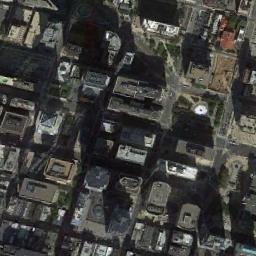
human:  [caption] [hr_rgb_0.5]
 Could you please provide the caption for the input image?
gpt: The commercial area is consist of many buildings .

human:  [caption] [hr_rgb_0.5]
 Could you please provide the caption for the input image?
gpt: There are many dense tall buildings and several roads and many trees in a business district .

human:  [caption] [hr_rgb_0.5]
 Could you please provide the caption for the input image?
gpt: There are several white buildings .

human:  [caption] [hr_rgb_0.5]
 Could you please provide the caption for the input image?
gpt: There are many buildings arranged neatly on a commercial area .

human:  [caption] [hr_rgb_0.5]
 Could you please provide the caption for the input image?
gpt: A dense commercial area has lots of buildings of different heights and some roads go through the commercial area .